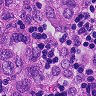
Metastatic tissue present: yes